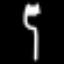
Label: fork